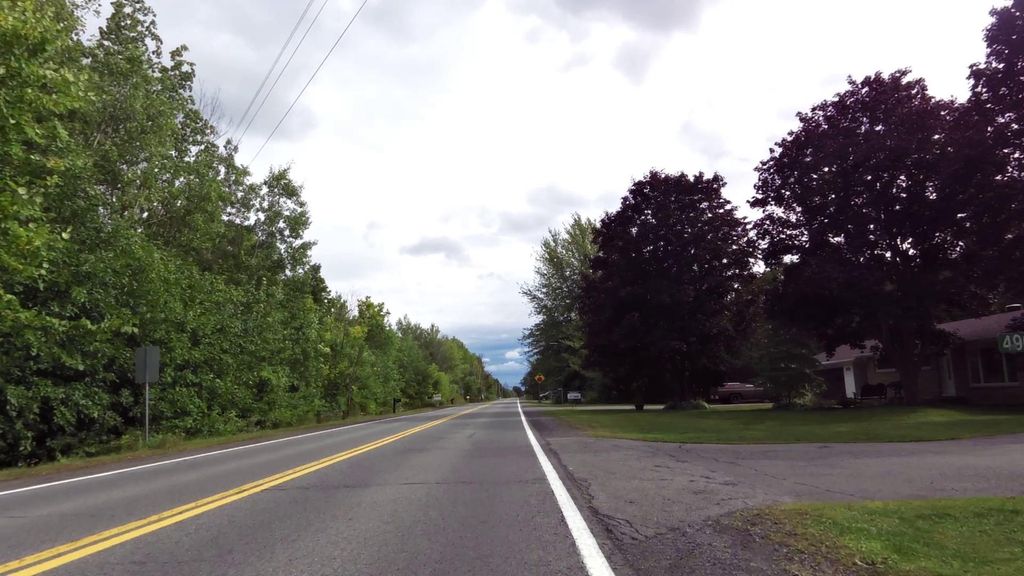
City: ottawa-gatineau